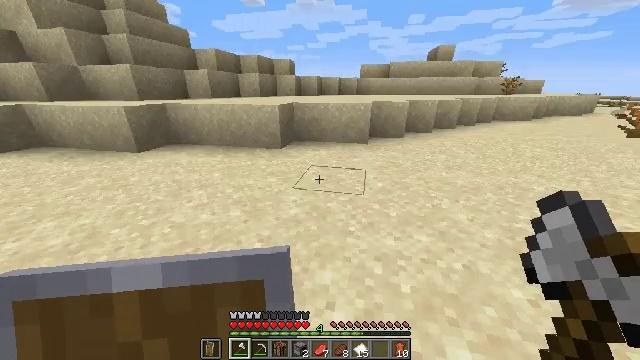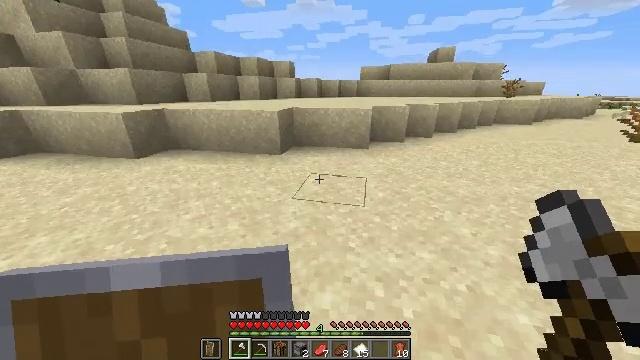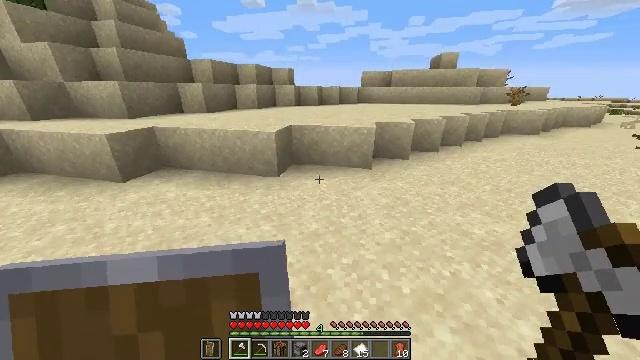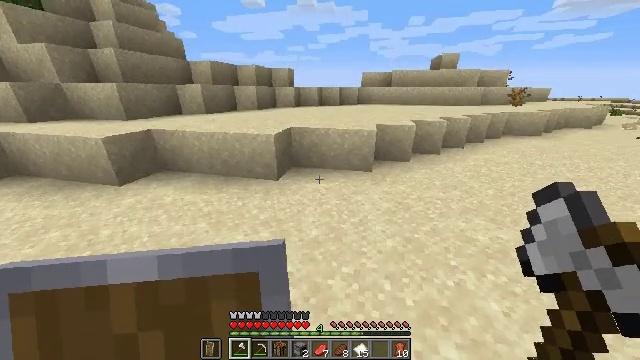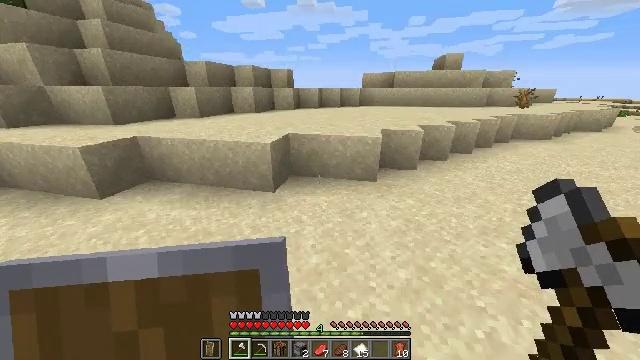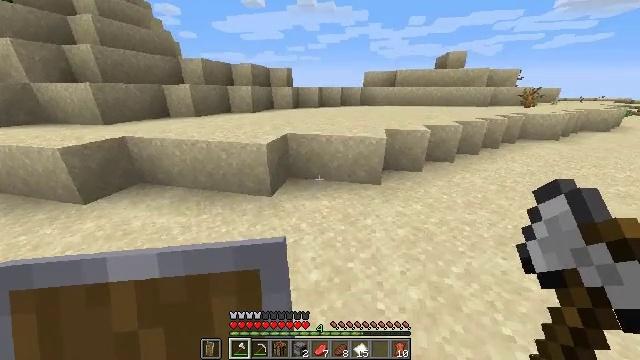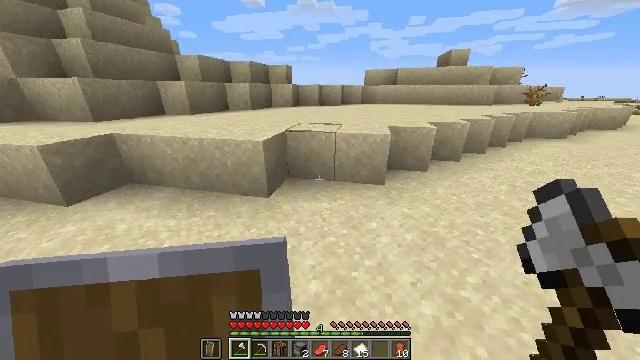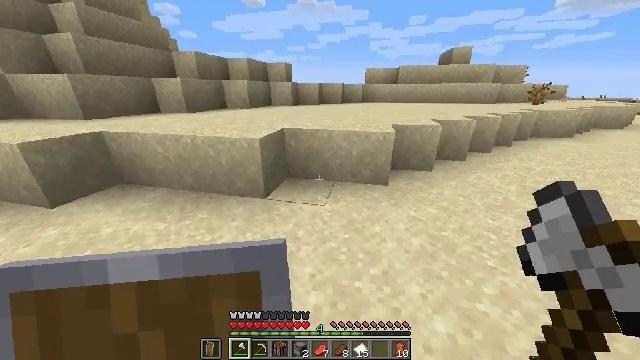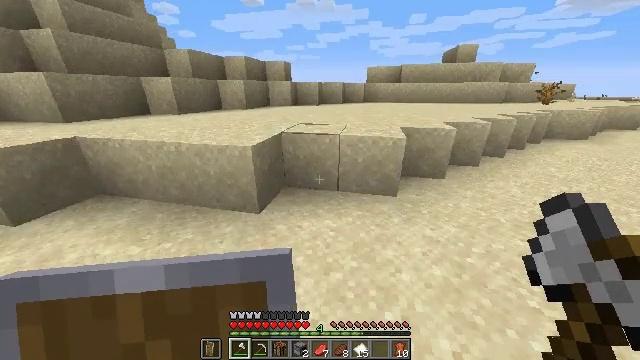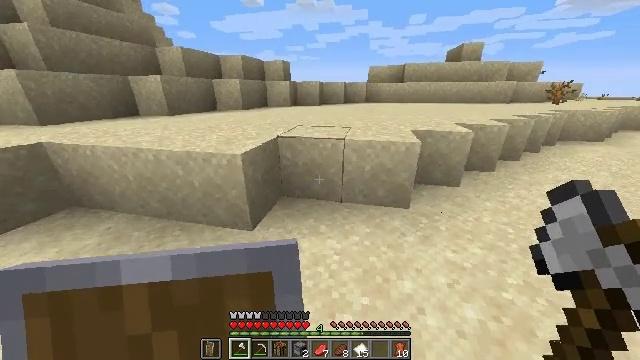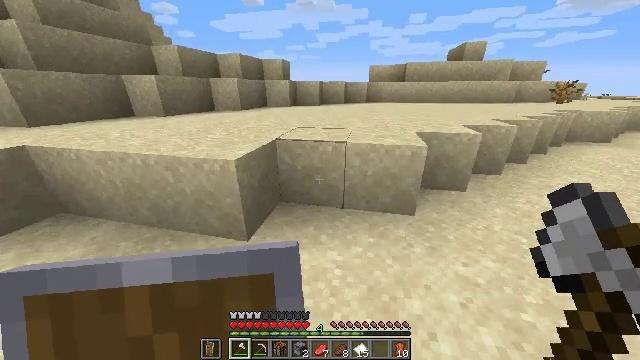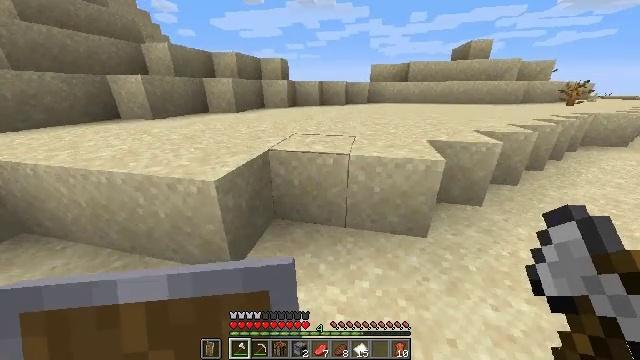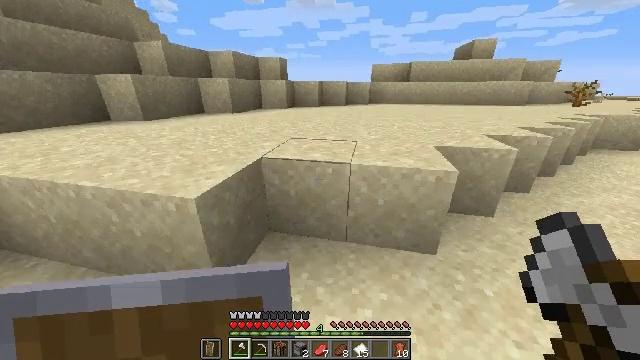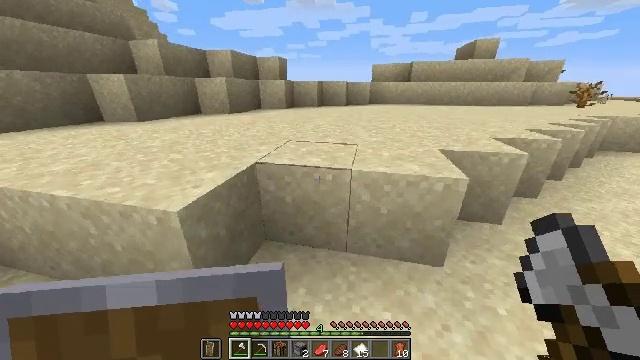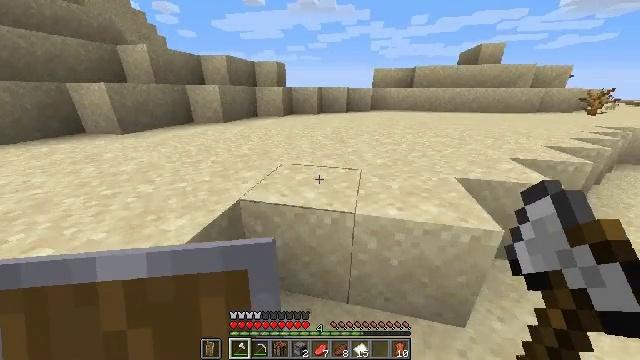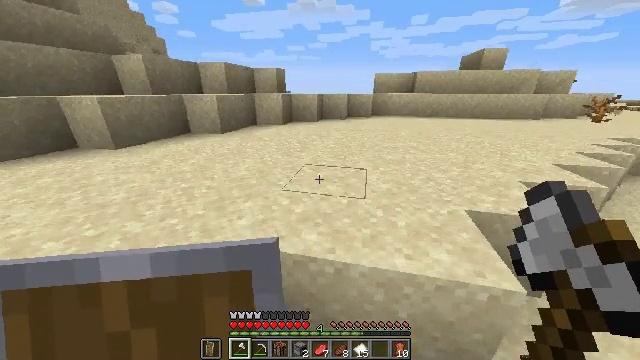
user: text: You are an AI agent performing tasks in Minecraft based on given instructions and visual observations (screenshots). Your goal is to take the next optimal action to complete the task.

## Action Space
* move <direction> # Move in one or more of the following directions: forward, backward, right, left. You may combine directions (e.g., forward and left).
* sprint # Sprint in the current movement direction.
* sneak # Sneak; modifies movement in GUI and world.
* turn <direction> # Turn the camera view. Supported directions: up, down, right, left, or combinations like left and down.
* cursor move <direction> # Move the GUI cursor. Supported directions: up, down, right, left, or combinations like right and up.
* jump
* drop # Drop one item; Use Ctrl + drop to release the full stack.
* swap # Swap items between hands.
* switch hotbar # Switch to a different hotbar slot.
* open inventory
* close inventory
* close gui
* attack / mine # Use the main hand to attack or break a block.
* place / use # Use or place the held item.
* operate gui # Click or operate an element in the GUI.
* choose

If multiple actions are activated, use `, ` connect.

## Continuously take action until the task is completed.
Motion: motion action
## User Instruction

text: Break the dead bush for sticks.
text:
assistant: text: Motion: move forward, sprint, jump
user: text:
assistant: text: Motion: move forward, sprint, jump
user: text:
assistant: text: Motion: move forward, sprint, jump
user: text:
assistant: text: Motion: move forward, sprint, jump
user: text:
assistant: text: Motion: move forward, sprint, jump
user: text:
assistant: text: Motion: move forward, sprint, jump
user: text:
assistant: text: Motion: move forward, sprint, jump
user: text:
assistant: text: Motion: move forward, sprint, jump
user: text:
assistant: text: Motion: move forward, sprint
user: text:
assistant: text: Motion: move forward, sprint
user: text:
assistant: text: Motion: move forward, sprint
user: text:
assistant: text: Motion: move forward, sprint
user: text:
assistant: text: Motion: move forward, sprint
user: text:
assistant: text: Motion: move forward, sprint, jump
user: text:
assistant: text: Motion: move forward, sprint, jump
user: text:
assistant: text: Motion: move forward, sprint, jump
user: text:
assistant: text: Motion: move forward, sprint, jump
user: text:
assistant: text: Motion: move forward, sprint, jump
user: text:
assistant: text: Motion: move forward, sprint, jump
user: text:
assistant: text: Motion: move forward, sprint, jump
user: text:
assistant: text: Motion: move forward, sprint, jump
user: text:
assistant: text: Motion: move forward, sprint
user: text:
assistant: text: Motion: move forward, sprint
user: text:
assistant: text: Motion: move forward, sprint
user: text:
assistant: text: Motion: move forward, sprint
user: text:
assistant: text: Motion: move forward, sprint
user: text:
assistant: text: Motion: move forward, sprint
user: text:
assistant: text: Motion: move forward, sprint
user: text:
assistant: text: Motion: move forward, sprint, turn left
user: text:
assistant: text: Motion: move forward, sprint, turn left